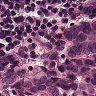
Metastatic tissue present: yes